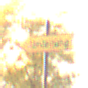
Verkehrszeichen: UmleitungswegweiserLinksweisend
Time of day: SunriseSunset
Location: Roofed (Suburban)
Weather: Clear
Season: NotSpecified
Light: Natural